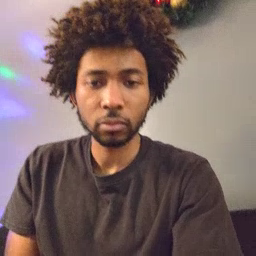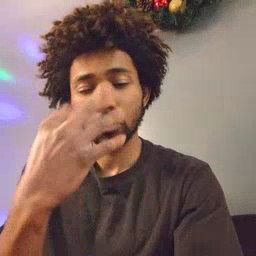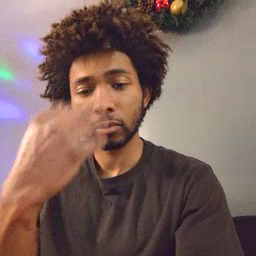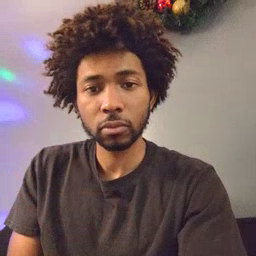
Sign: sleepy